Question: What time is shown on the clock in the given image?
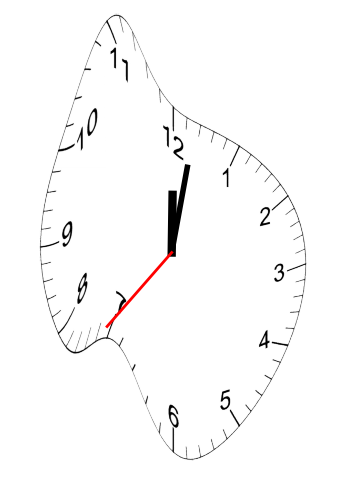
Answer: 12:01:36